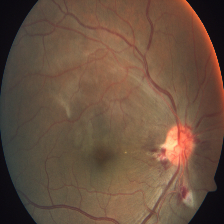
Diabetic retinopathy grade: Severe